Question: It's boring to repeat the process every time. When I ran the code below, I saw that I couldn't copy the content. Can you help me?
'''
alert(document.cookie.match(new RegExp('(^| )shit_token=([^;]+)'))[2])
'''

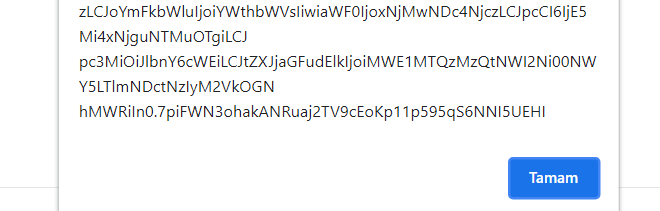
Answer: You can try using 'prompt' instead, as the text in the prompt's input will be automatically selected:
'''
prompt('Token:', document.cookie.match(new RegExp('(^| )shit_token=([^;]+)'))[2]);
'''